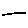
Label: line